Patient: sex M, age 78
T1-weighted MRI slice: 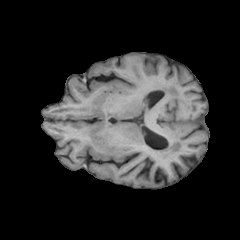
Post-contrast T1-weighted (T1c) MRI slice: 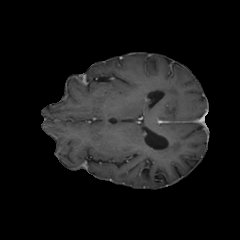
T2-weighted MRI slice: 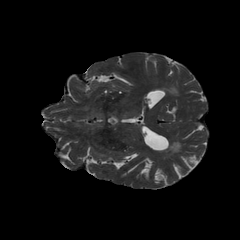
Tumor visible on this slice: no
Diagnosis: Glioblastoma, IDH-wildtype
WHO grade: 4